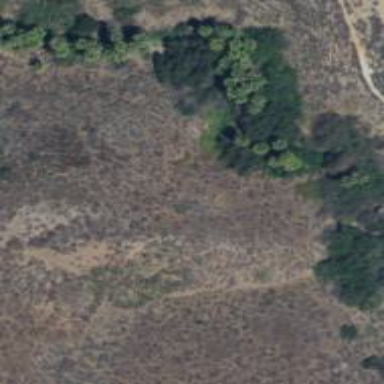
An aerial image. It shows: Evergreen broadleaved woodland dominated by palm trees.